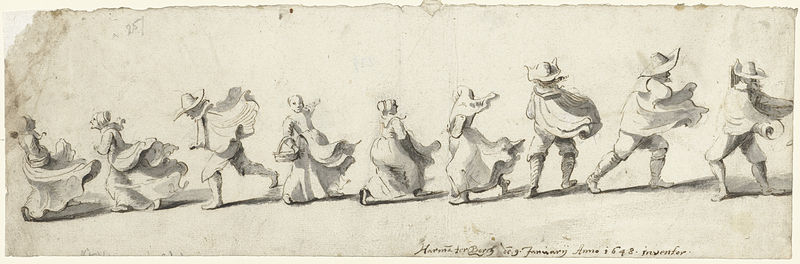
Titel: In de wind lopende figuren op een rij
Künstler: Harmen ter Borch
Standort: Amsterdam
Institution: Rijksmuseum
Schlagwörter: celebration, cloaks, hands, hat, men, people, white, women, black, dress, dresses, figures, gray, grey, old, skirt, woman, brown, man, spanish, drawing, paper, black and white, shadow, bonnet, hats, line, sketch, walking, boots, pen, writing, movement, wind, peasants, party, basket, arms, cape, cloak, ink, inscription, shoes, study, legs, motion, figure, long, rough, run, pointing, row, dance, dancing, celebrate, bodies, veils, point, windy, beards, running, cloths, sketches, 9, i, capes, poses, shows, bonnets, inventor, waterstain, skecth, dances, positions, timelapse, 9 epople, 9 people